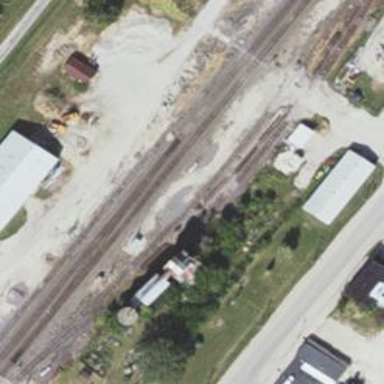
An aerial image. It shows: Railway siding for service.